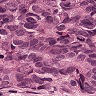
Metastatic tissue present: yes